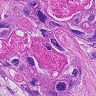
Metastatic tissue present: yes